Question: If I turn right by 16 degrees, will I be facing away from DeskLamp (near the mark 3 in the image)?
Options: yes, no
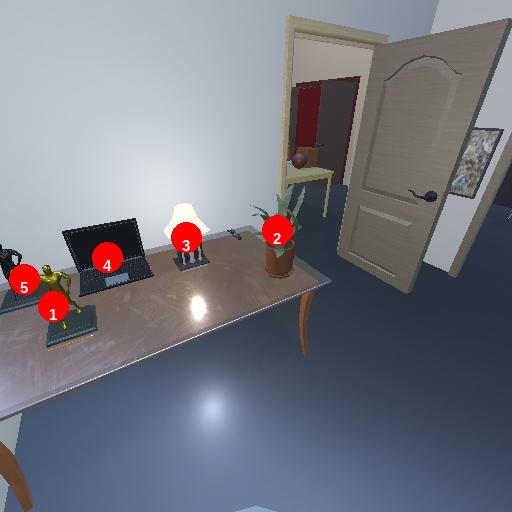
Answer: yes